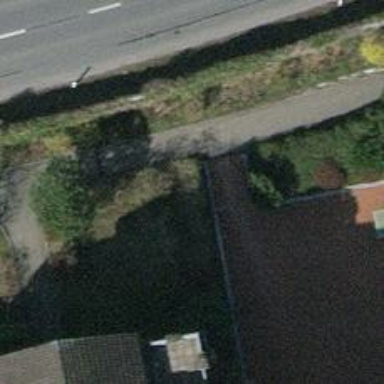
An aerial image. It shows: Hedge acting as barrier.